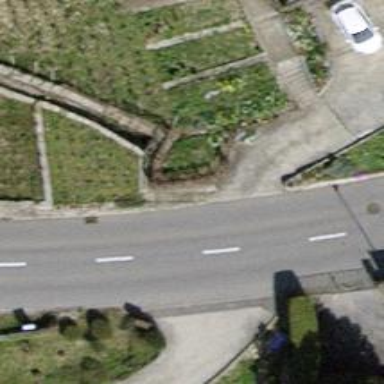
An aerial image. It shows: Set of steps on the road.